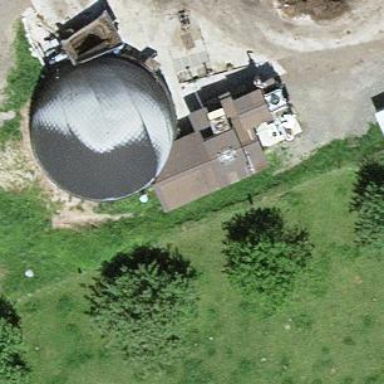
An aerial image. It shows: Digester building.